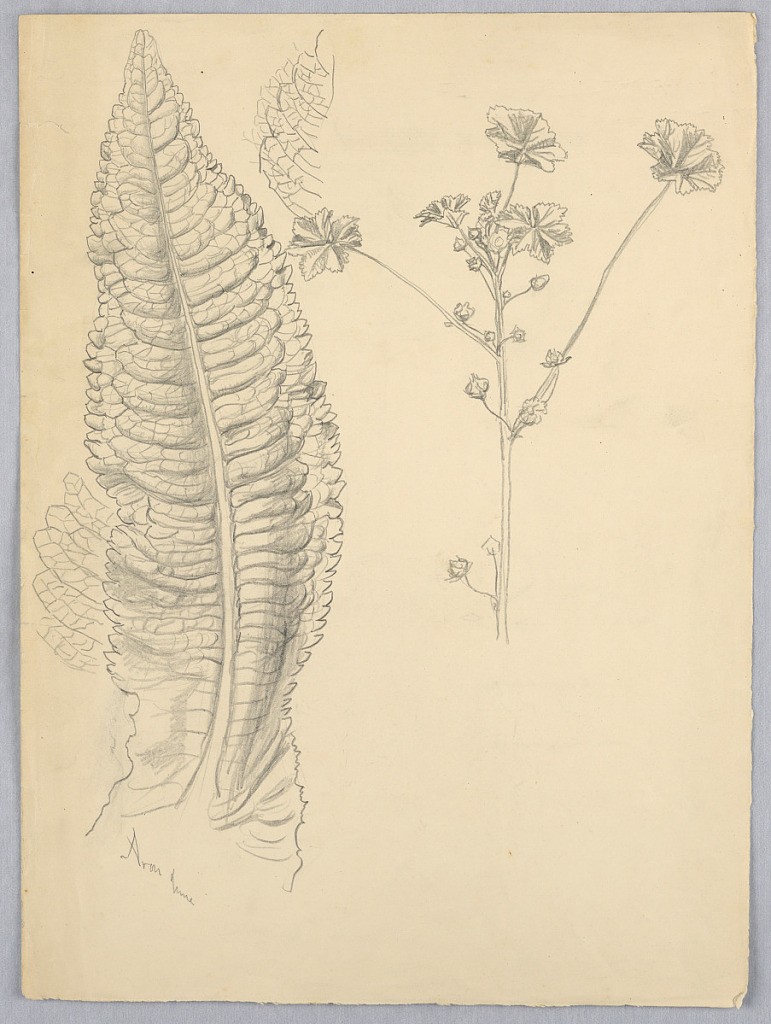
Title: Leaf Studies
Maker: Samuel Colman, American, 1832–1920
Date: ca. 1880
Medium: Graphite on cream paper
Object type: Drawing
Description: Large tall veined leaf, left. Right, a stem with buds or seed pods, and round leaves.